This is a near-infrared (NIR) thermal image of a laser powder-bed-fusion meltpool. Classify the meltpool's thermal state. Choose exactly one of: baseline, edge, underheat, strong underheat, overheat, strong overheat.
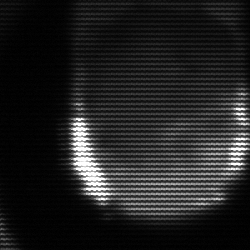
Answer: edge